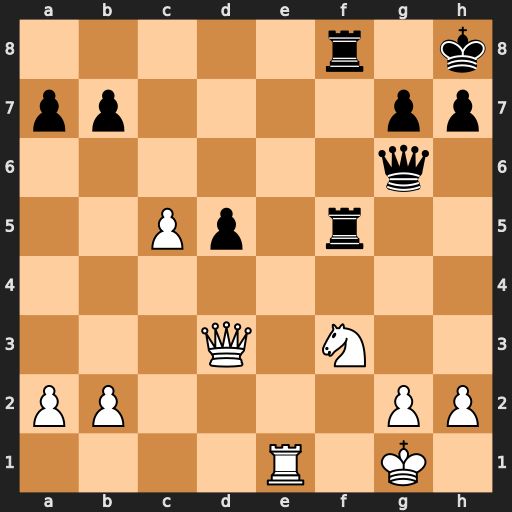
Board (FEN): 5r1k/pp4pp/6q1/2Pp1r2/8/3Q1N2/PP4PP/4R1K1
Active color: w
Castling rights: -
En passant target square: -
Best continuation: Nh4 Qc6 Nxf5